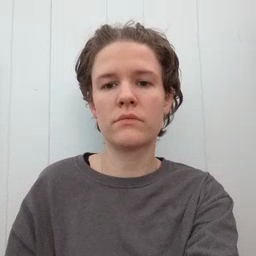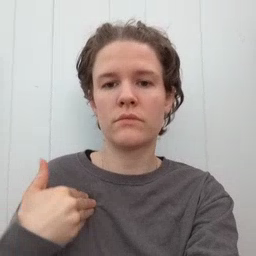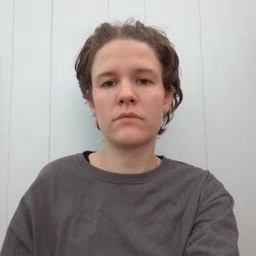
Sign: have